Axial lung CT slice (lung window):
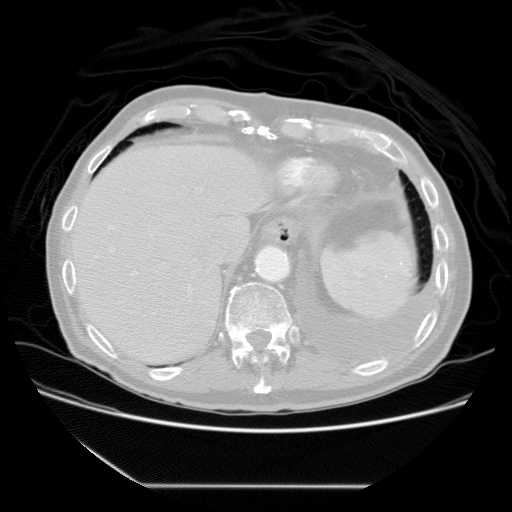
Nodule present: no